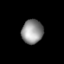
Tissue: lung
Cell type: Endothelial cells
Senescence score: 0.6053
Nuclear area (px): 498
Mean DAPI intensity: 146.078